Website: lowes
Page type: payment
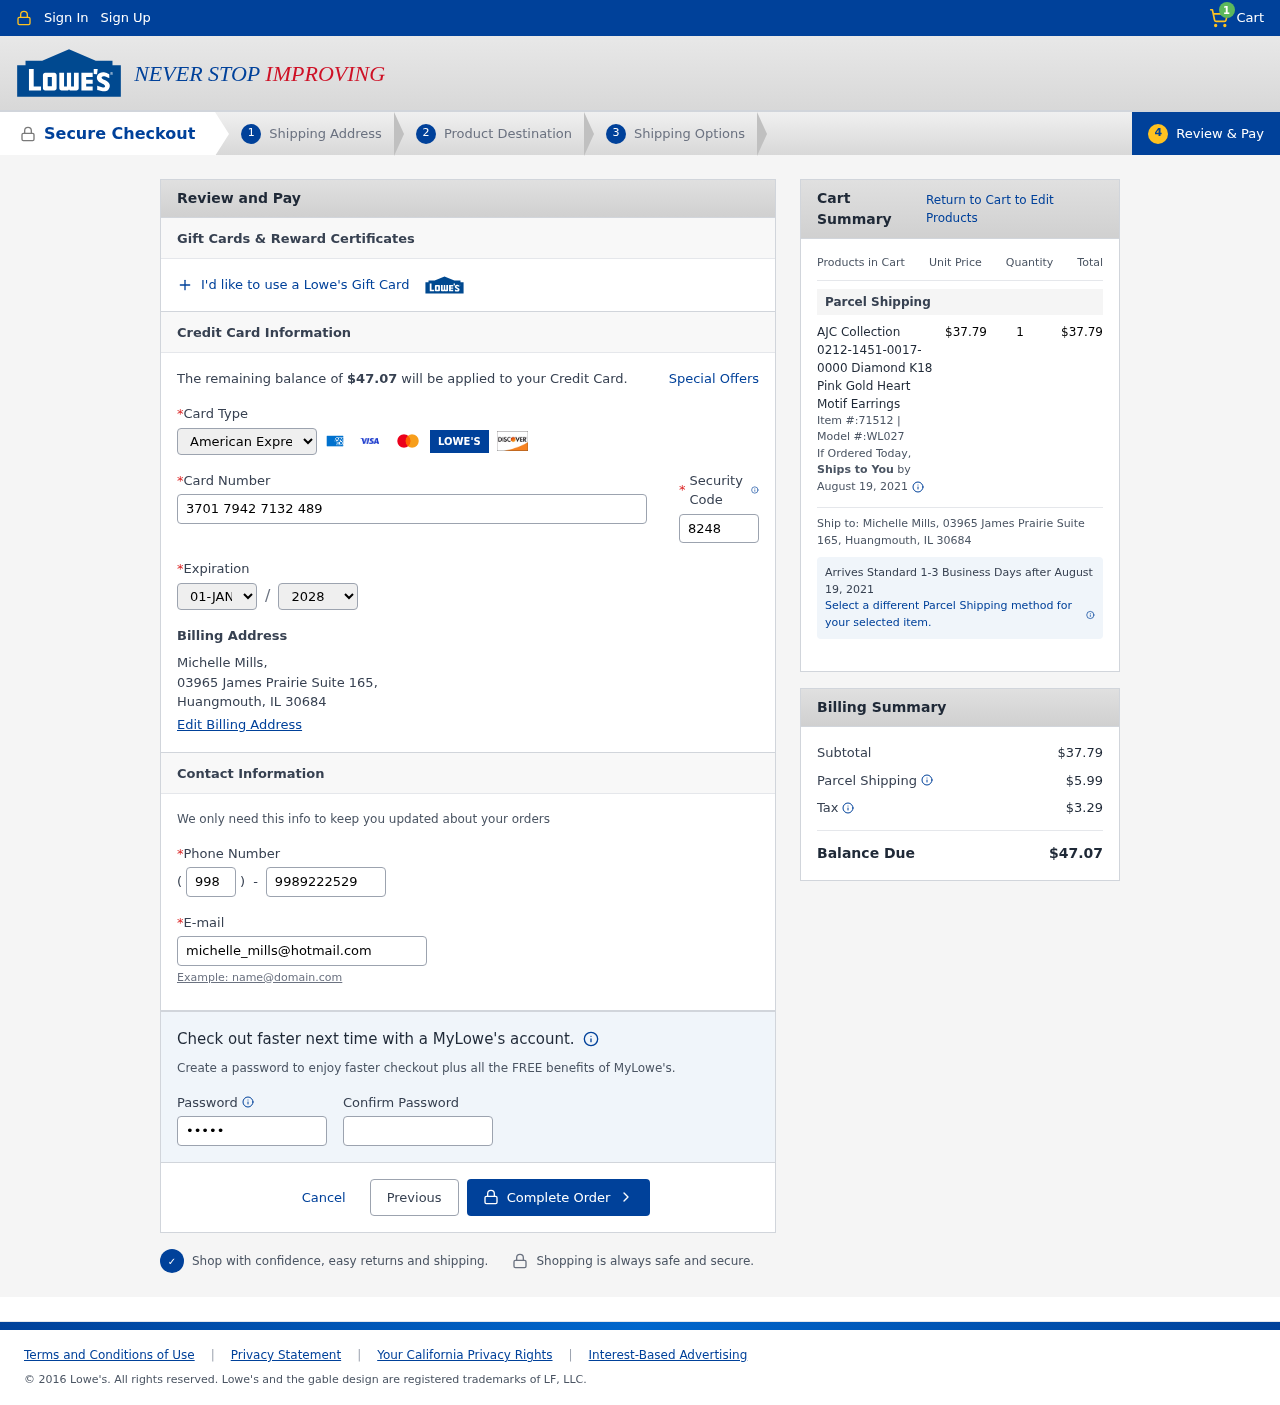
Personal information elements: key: PII_CARD_CVV
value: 8248
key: PII_CARD_EXPIRY_MONTH
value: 01
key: PII_CARD_EXPIRY_YEAR
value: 28
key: PII_CARD_NUMBER
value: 3701 7942 7132 489
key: PII_CARD_TYPE
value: American Express
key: PII_CITY_STATE_ZIP
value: Huangmouth, IL 30684
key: PII_EMAIL
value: michelle_mills@hotmail.com
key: PII_FULLNAME
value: Michelle Mills,
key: PII_PHONE
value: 9989222529
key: PII_PHONE_AREA
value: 998
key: PII_STREET
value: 03965 James Prairie Suite 165,
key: PII_FULLNAME2
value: Michelle Mills
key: PII_STREET2
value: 03965 James Prairie Suite 165
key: PII_CITY_STATE_ZIP2
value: Huangmouth, IL 30684
Product elements: key: PRODUCT1_NAME
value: AJC Collection 0212-1451-0017-0000 Diamond K18 Pink Gold Heart Motif Earrings
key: PRODUCT1_PRICE
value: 37.79
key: PRODUCT1_QUANTITY
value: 1
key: PRODUCT1_ITEM
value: Item #:71512
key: PRODUCT1_MODEL
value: Model #:WL027
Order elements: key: ORDER_NUM_ITEMS
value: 1
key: ORDER_TOTAL
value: $47.07
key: ORDER_SHIPPING_DATE
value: August 19, 2021
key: ORDER_SUBTOTAL
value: $37.79
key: ORDER_SHIPPING_DATE2
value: August 19, 2021
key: ORDER_SHIPPING_COST
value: $5.99
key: ORDER_TAX
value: $3.29